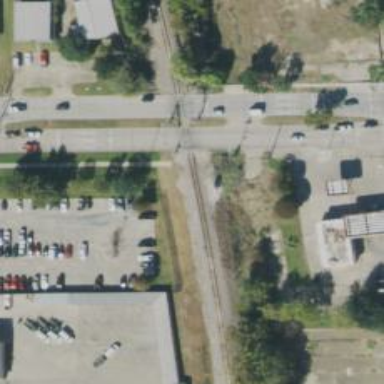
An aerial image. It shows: Railway level crossing.